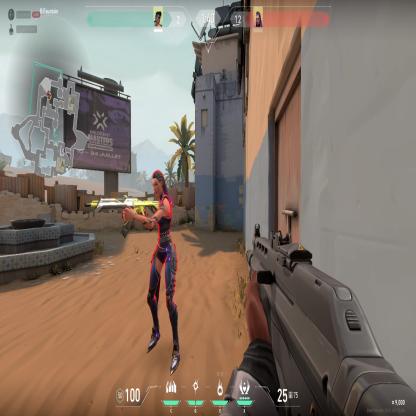
Label: enemy